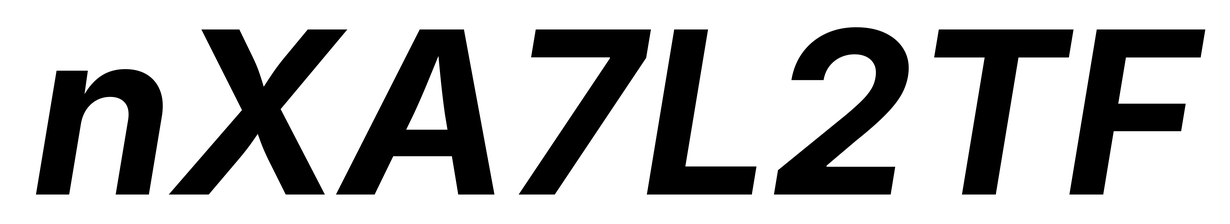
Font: Inter-Italic_Bold_Italic